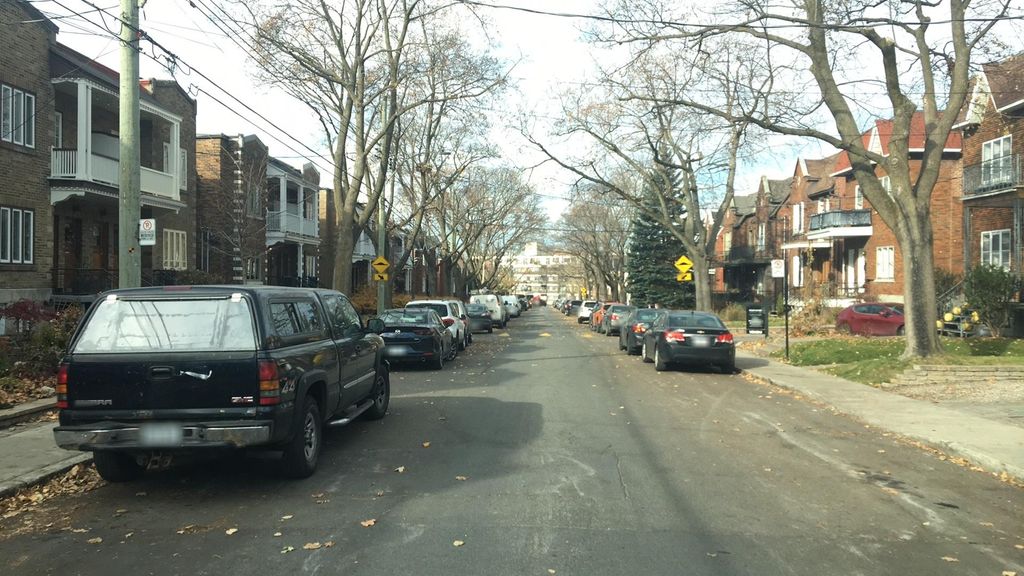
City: montreal